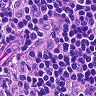
Metastatic tissue present: no